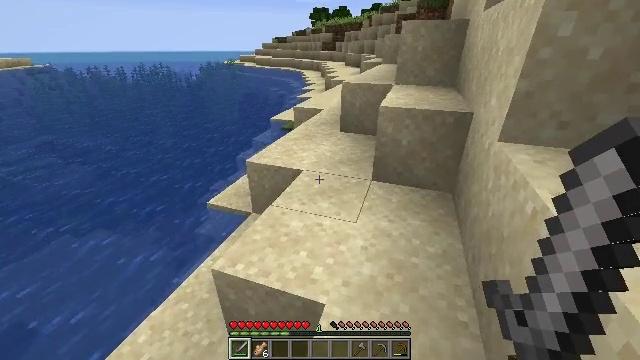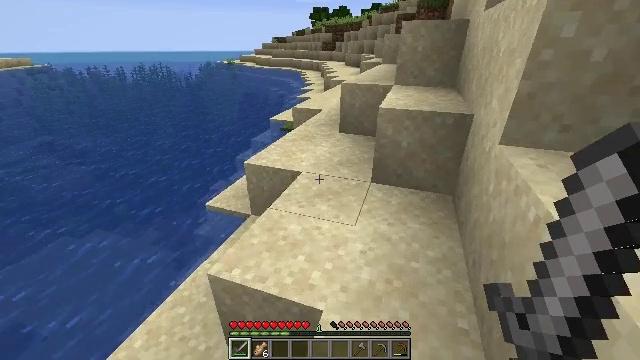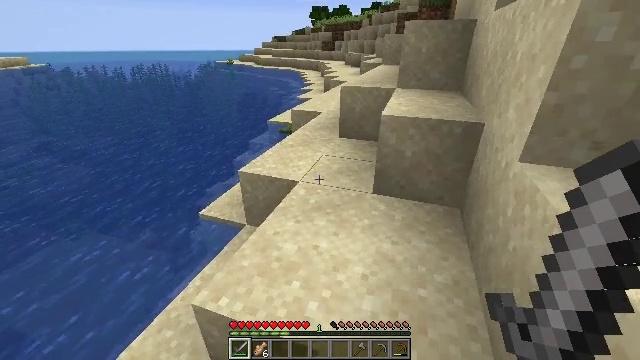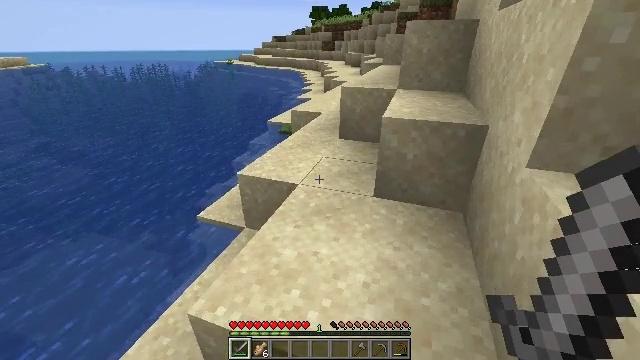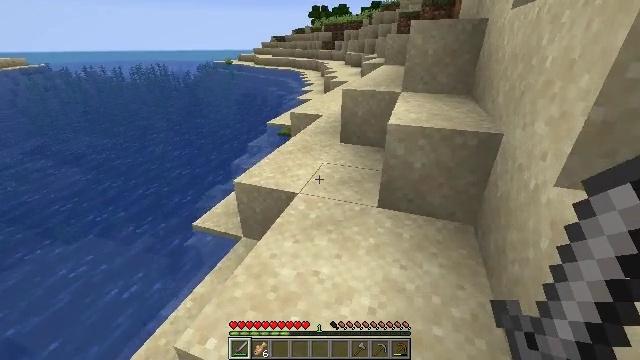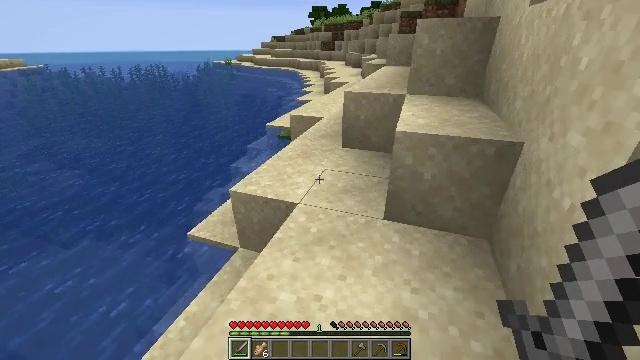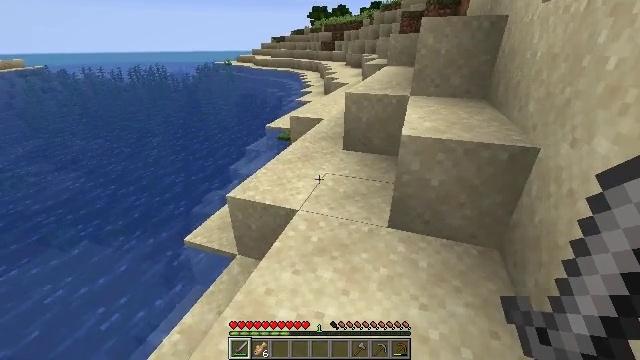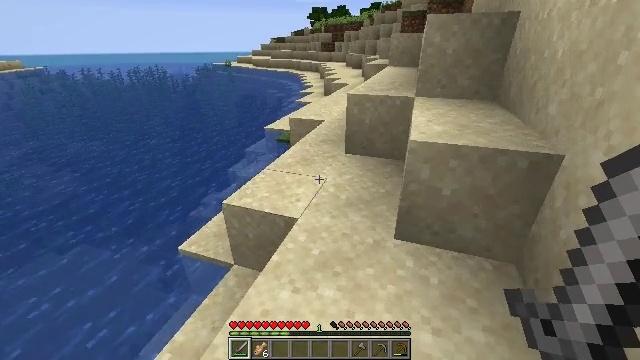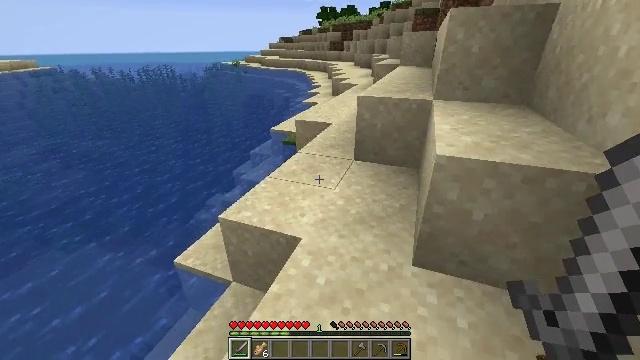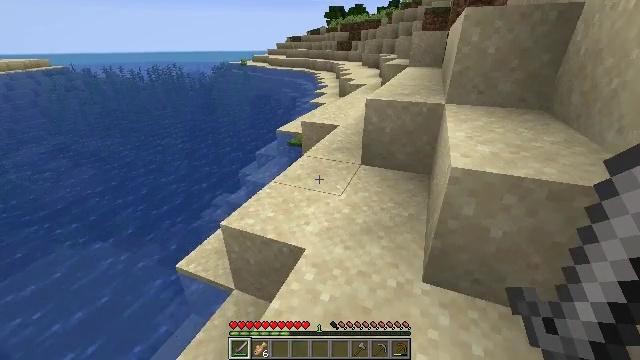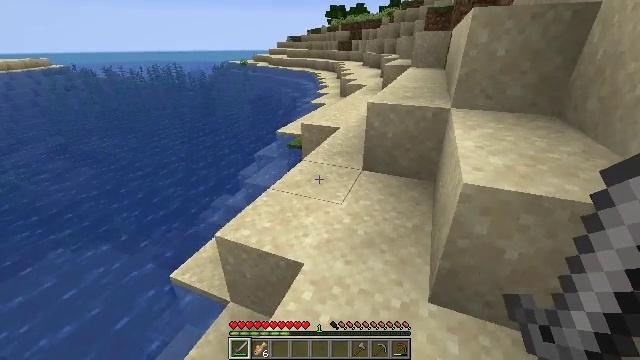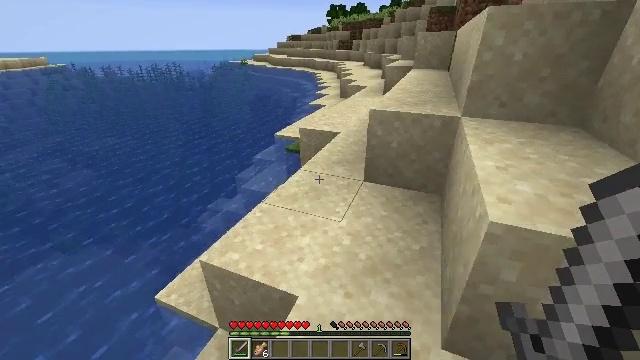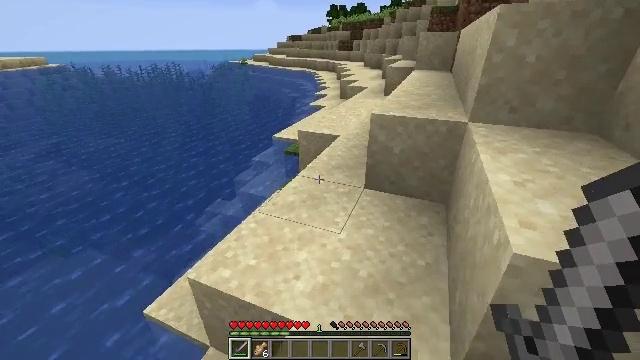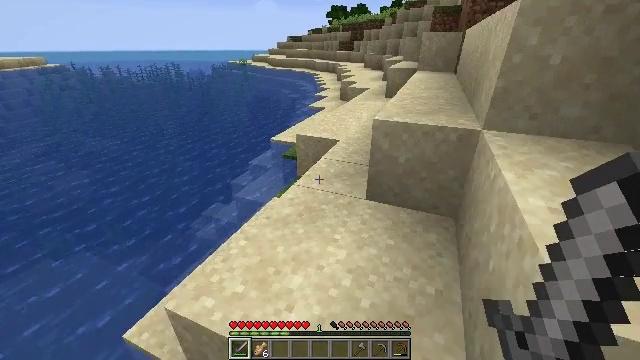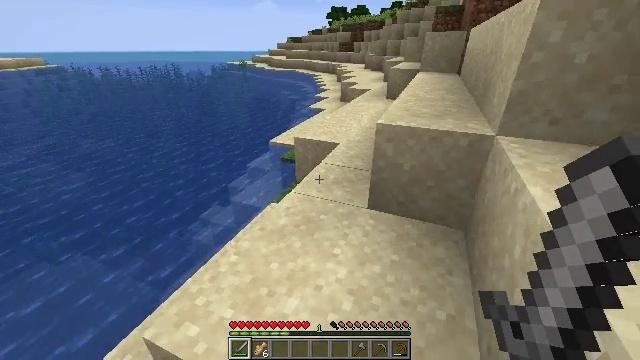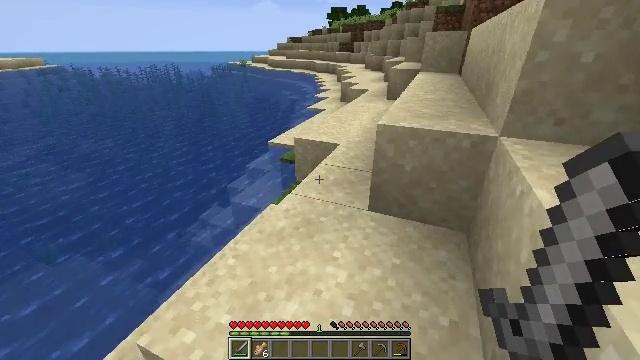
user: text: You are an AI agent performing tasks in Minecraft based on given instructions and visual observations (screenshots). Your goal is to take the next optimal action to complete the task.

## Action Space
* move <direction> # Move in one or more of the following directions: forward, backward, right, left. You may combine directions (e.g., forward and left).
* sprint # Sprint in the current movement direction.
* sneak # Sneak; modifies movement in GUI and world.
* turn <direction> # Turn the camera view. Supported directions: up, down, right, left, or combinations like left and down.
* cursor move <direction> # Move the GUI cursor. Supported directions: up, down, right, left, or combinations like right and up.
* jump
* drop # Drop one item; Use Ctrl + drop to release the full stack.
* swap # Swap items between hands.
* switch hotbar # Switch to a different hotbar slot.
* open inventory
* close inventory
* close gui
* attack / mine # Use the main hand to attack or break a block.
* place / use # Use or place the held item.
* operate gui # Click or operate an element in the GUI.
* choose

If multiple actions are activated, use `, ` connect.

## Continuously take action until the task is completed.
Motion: motion action
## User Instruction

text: Hunt fish.
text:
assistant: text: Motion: move forward
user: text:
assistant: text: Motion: move forward
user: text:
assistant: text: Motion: move forward
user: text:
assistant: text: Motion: move forward
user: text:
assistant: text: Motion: move forward
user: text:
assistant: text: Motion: move forward
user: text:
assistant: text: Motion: move forward
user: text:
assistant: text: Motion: move forward, turn left
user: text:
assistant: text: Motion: move forward, turn left
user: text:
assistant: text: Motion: move forward
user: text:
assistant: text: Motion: move forward
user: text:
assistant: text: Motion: move forward
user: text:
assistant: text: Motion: move forward
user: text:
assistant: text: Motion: move forward
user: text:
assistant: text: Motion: move forward
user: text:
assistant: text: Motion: move forward
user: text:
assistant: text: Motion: move forward
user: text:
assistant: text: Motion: move forward
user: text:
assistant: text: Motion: move forward
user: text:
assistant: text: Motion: move forward
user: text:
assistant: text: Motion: move forward
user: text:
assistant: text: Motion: move forward
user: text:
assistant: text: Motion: move forward
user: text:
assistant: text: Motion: move forward
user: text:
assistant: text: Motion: move forward
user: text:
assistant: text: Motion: move forward
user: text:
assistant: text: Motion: move forward, turn right
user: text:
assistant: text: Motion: move forward, turn right
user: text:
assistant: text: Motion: move forward, turn right
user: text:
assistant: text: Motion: move forward